Question: I put a text from a database, but in the field shows only two lines and the rest of the text is cut off and put three dots.
file.xml
'''
<ScrollView xmlns:android="http://schemas.android.com/apk/res/android"
android:id="@+id/svRut"
android:layout_width="match_parent"
android:layout_height="fill_parent"
android:layout_gravity="right" >
<LinearLayout
android:id="@+id/llRut"
android:layout_width="match_parent"
android:layout_height="wrap_content"
android:gravity="center_horizontal"
android:orientation="vertical"
android:padding="5dp" >
<TextView
android:id="@+id/textDescript"
android:layout_width="match_parent"
android:layout_height="wrap_content"
android:ellipsize="end"
android:text="@string/mus_textdes" />
</LinearLayout>
</ScrollView>
'''
File.java
'''
...
textDescript.setText(onExes.getString(onExes.getColumnIndex("exes_desc")));
...
'''

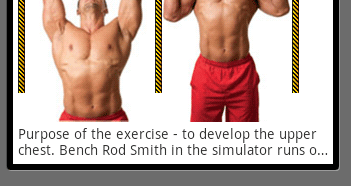
Answer: Why does TextView not expand and cut the text?
=> Just because you have included 'android:ellipsize="end"', it if you don't want that ending dots.